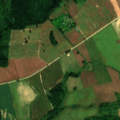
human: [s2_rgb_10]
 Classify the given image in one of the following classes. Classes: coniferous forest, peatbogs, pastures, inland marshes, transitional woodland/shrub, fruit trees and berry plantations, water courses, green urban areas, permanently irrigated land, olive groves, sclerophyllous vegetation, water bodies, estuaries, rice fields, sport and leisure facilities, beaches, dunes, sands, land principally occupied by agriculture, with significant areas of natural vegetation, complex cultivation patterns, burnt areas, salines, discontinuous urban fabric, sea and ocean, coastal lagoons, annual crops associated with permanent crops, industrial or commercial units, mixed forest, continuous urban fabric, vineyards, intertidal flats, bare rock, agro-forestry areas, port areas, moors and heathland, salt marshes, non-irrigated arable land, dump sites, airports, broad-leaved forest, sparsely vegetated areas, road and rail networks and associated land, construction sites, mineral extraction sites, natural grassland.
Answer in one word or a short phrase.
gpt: non-irrigated arable land, pastures, complex cultivation patterns, mixed forest, transitional woodland/shrub